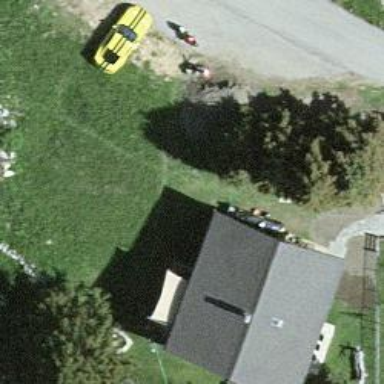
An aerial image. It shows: Simple house.